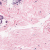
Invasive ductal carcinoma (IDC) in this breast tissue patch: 0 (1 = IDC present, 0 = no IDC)